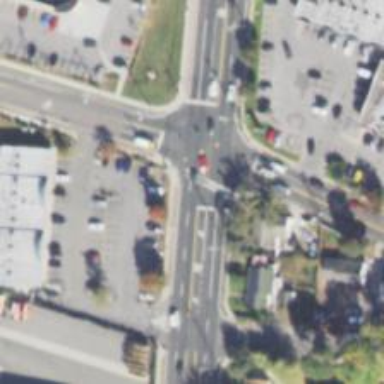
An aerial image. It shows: Unmarked crossing on footway.